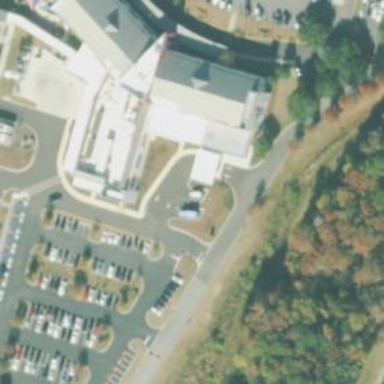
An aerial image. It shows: Healthcare facility identified as hospital.